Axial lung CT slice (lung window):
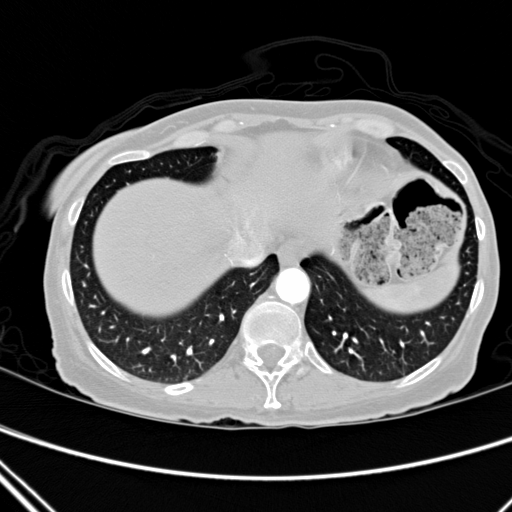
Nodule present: no